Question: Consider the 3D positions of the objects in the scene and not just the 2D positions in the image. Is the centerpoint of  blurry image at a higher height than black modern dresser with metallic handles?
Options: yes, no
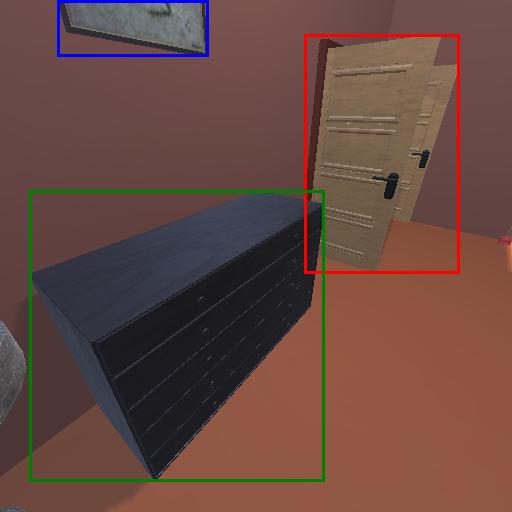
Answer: yes